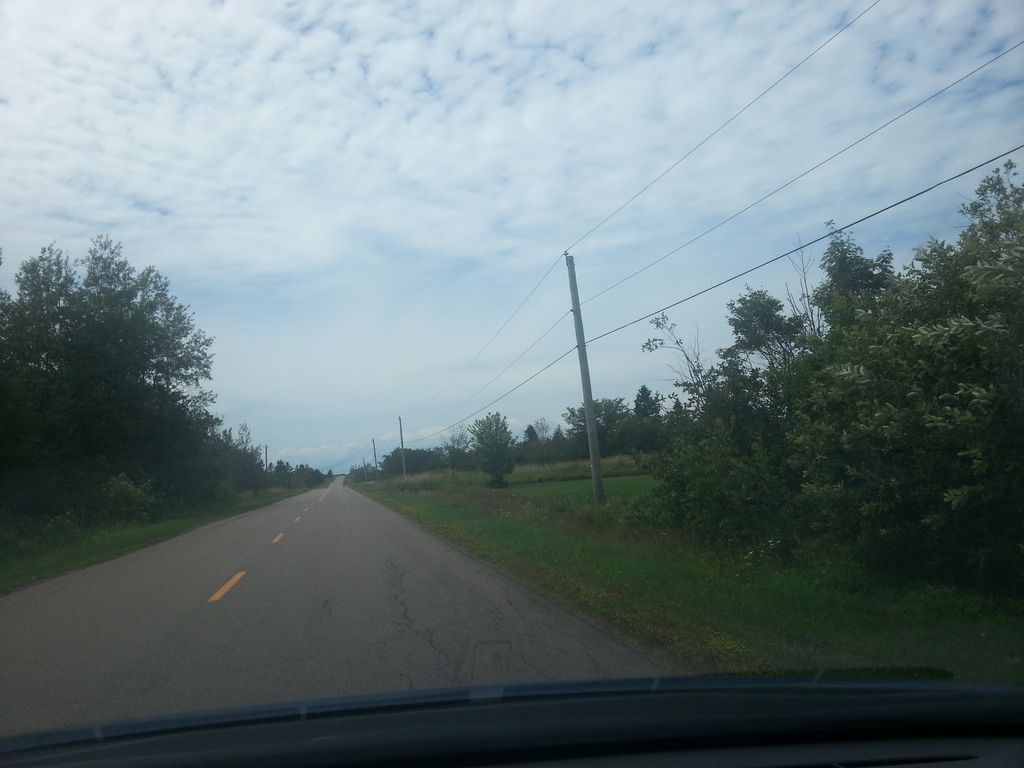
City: charlottetown